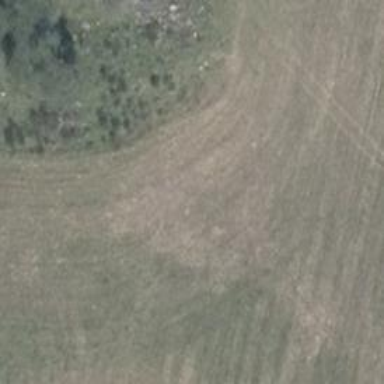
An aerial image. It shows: Grass track with grade4 surface.